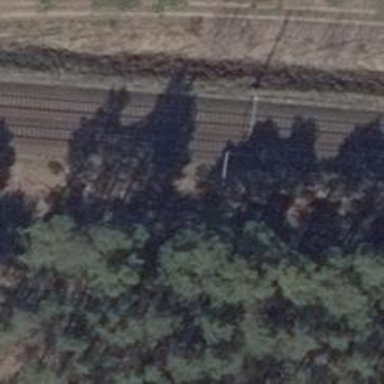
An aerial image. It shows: Milestone along the railway with catenary mast.